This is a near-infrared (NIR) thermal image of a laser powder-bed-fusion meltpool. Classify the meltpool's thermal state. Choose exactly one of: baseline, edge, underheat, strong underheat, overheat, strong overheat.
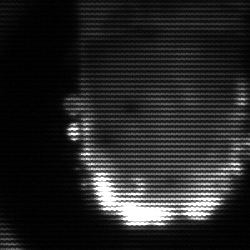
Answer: baseline